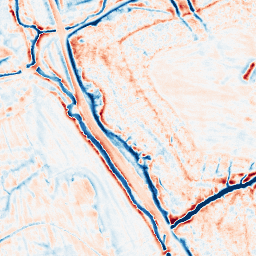
Category: edge_preserving
Decomposition family: bilateral
Decomposition parameters: d: 15
sigma_color: 25
sigma_space: 75
Upsampling method: bspline
Upsampling parameters: scale: 8
Upsampling scale: 8